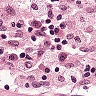
Metastatic tissue present: no